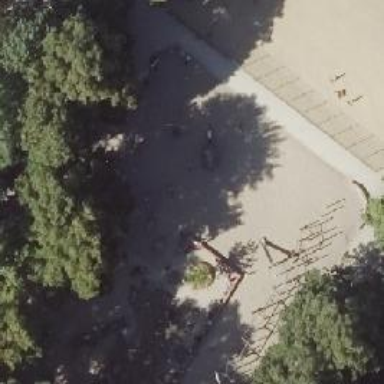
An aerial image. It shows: Playground with slide.